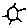
Label: sun